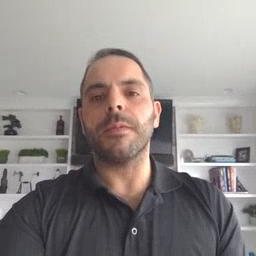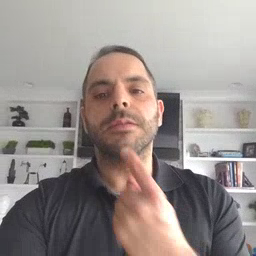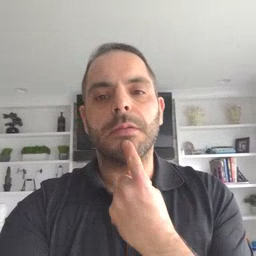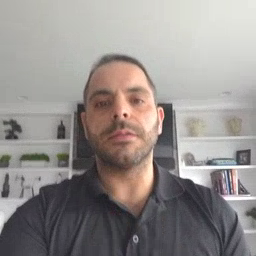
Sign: say